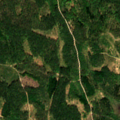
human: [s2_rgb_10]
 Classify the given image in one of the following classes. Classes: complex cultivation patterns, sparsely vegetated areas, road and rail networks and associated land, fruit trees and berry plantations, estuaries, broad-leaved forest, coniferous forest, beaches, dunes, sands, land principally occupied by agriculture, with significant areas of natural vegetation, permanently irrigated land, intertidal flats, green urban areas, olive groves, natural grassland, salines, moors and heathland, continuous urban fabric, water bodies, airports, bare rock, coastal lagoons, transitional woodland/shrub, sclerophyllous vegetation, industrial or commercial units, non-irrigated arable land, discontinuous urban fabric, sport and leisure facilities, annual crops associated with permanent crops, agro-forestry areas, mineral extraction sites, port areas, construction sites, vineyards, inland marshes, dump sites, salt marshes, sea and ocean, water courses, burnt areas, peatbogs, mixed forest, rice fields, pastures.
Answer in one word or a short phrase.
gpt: coniferous forest, mixed forest